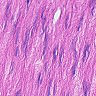
Metastatic tissue present: no